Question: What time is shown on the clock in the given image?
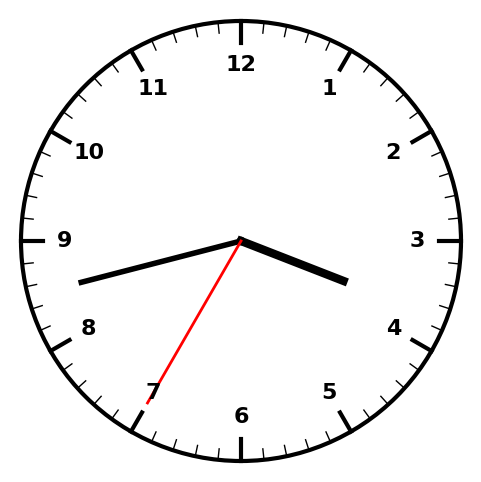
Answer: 03:42:35